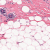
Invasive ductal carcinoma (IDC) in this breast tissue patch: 0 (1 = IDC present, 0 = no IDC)